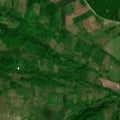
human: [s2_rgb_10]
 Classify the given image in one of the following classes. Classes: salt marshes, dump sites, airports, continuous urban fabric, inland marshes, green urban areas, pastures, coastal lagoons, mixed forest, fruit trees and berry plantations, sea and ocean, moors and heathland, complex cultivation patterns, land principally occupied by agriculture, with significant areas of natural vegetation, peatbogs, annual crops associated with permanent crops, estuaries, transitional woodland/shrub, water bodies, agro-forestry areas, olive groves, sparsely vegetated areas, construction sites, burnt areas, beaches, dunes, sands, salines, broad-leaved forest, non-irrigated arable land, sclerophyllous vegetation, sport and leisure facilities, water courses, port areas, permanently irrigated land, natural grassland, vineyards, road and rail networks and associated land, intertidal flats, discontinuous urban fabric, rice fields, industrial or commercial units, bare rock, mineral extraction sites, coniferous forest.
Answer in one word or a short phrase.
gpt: pastures, complex cultivation patterns, land principally occupied by agriculture, with significant areas of natural vegetation, broad-leaved forest, transitional woodland/shrub